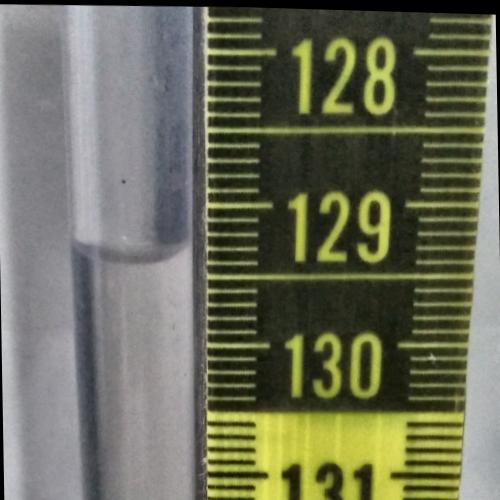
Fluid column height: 129.3 cm